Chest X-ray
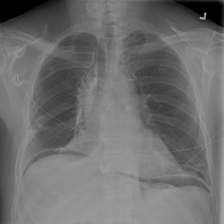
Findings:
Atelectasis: negative
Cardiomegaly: negative
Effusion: negative
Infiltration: negative
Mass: negative
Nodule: negative
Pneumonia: negative
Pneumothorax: positive
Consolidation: negative
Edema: negative
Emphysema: negative
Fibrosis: negative
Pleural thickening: negative
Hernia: negative